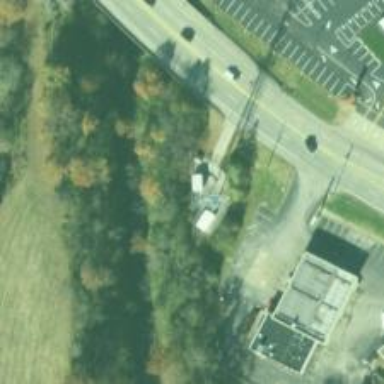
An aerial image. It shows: Communications tower.